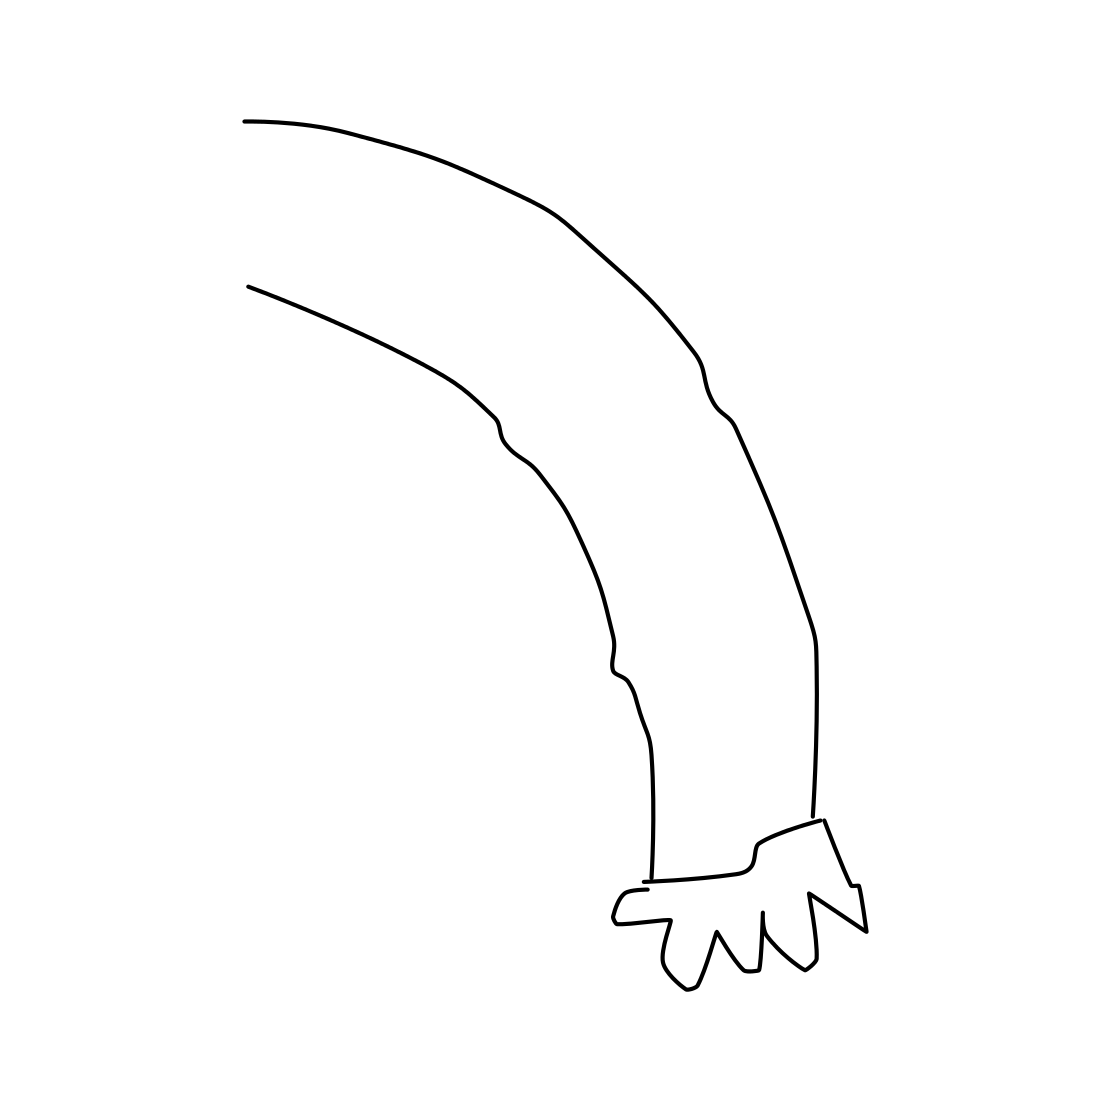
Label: arm